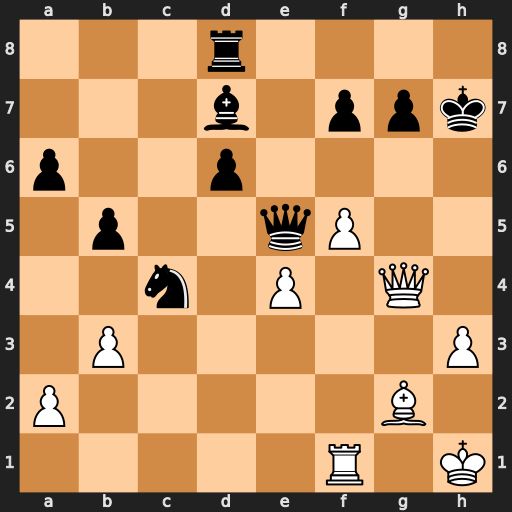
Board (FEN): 3r4/3b1ppk/p2p4/1p2qP2/2n1P1Q1/1P5P/P5B1/5R1K
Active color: w
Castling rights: -
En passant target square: -
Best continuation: Qh4+ Kg8 Qxd8+